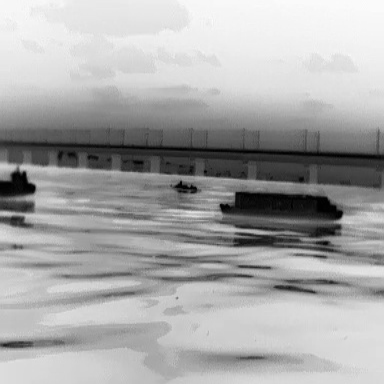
There is a warship in the infrared image.